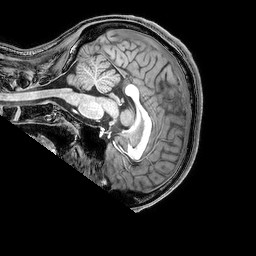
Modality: T1w
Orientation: sagittal
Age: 23
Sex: male